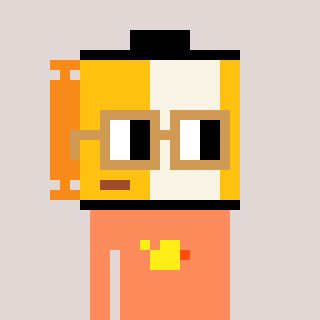
a pixel art character with square brown glasses, a film roll-shaped head and a peachy-colored body on a warm background